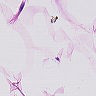
Metastatic tissue present: no